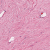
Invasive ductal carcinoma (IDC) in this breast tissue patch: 0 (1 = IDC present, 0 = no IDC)